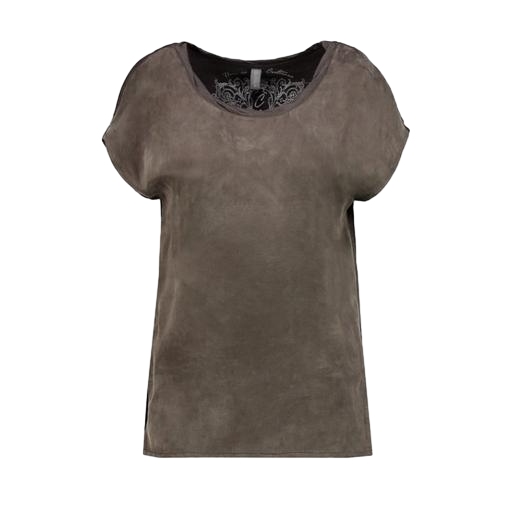
short-sleeve top only macy, brown women's washed top, gray women's leather top, white background